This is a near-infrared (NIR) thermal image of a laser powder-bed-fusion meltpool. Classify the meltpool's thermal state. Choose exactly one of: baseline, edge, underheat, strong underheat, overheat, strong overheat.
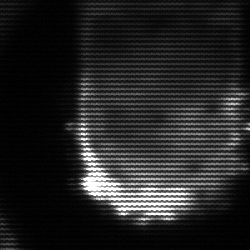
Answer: baseline